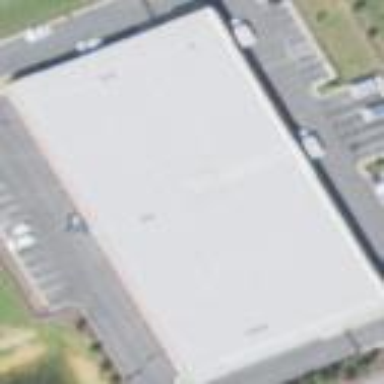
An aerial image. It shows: Building housing storage rental shop.